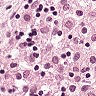
Metastatic tissue present: no